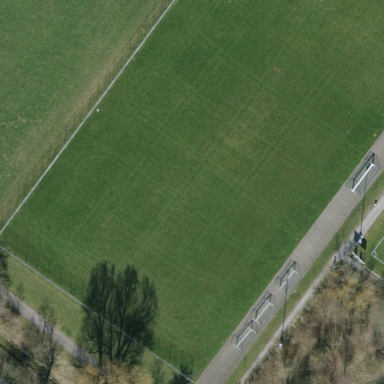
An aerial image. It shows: Soccer pitch designated for leisure and sports activities.